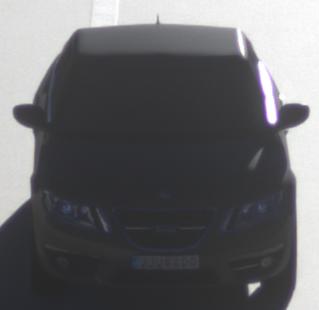
Make: Saab
Model: 5-Sep
Detailed model: 9-5 1.6T
Model produced from: 2010/06
Model produced until: 2011/12
Doors: 4
Color: gray
Road condition: dry road
Daytime: sunrise or sunset
Contrast: high contrast